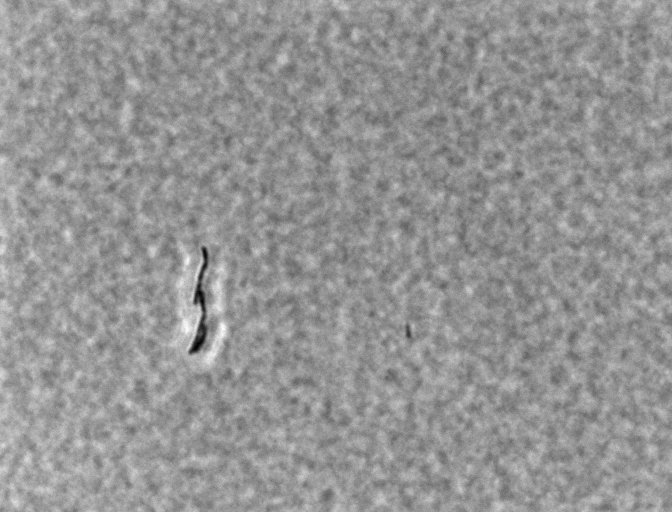
Bacillus coagulans